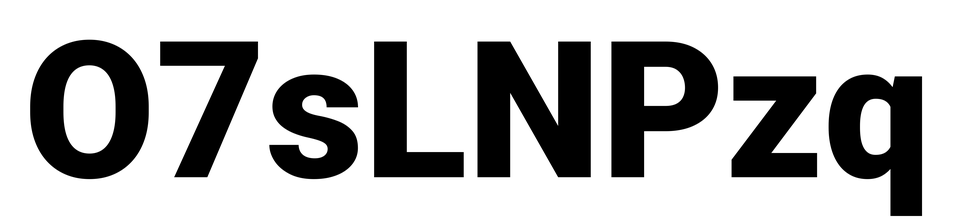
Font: Roboto_Black